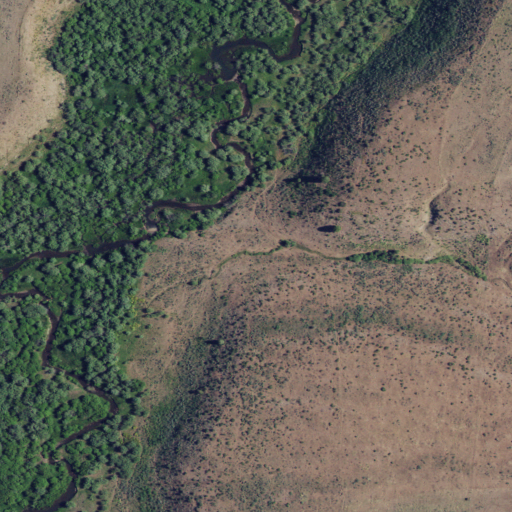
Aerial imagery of valley in Idaho named Mine Hollow containing shrub, woody wetlands, herbaceous wetlands, cultivated crops, and pasture